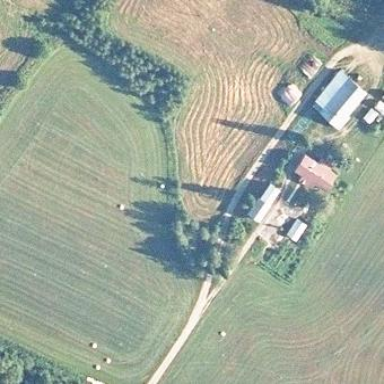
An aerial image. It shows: Farmyard area.